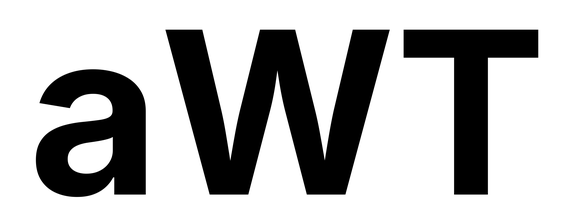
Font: Inter_Bold